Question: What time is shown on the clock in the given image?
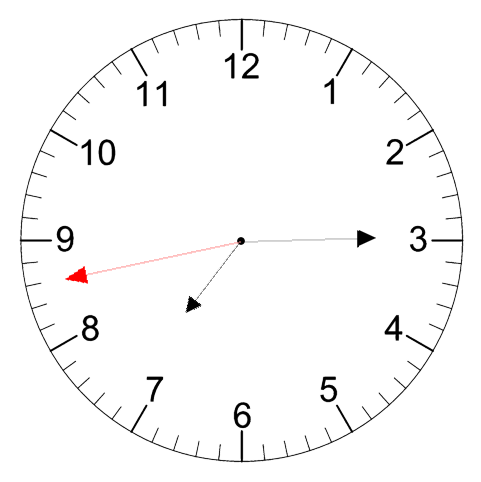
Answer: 07:14:43